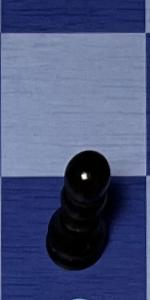
Label: Pawn_Black